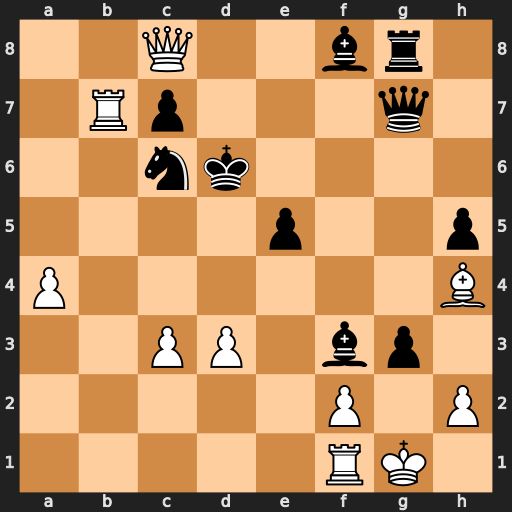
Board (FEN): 2Q2br1/1Rp3q1/2nk4/4p2p/P6B/2PP1bp1/5P1P/5RK1
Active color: w
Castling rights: -
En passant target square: -
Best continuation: fxg3 Qd7 Qxd7+ Kxd7 Rxf3